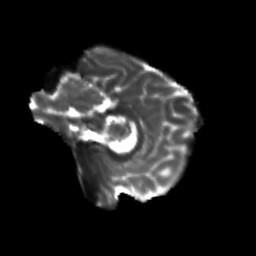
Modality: T2w
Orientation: sagittal
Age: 23
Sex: female
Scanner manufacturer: siemens
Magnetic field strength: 3 T
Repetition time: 3.5 s
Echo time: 0.113 s